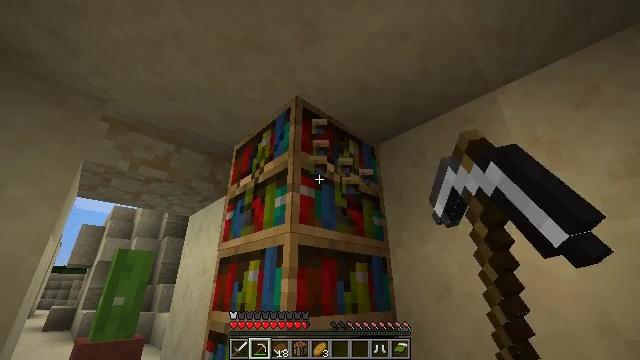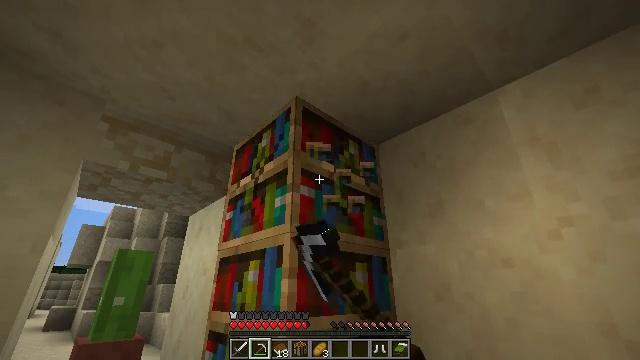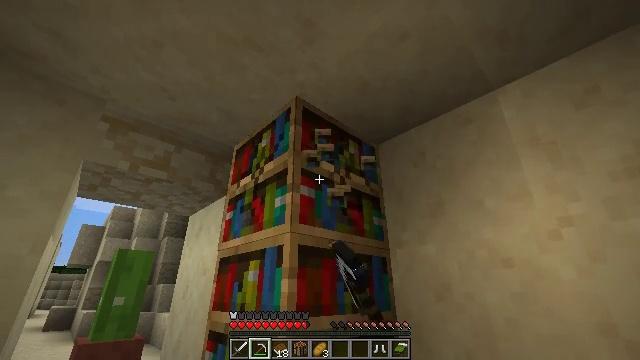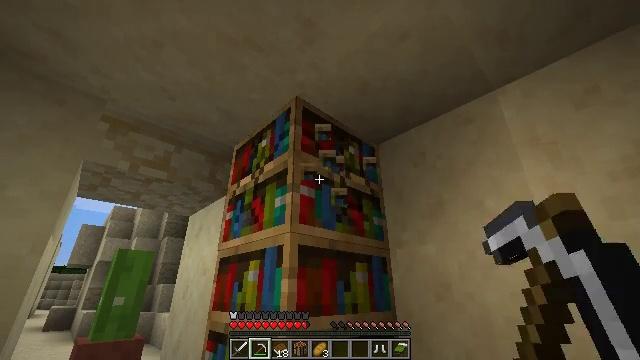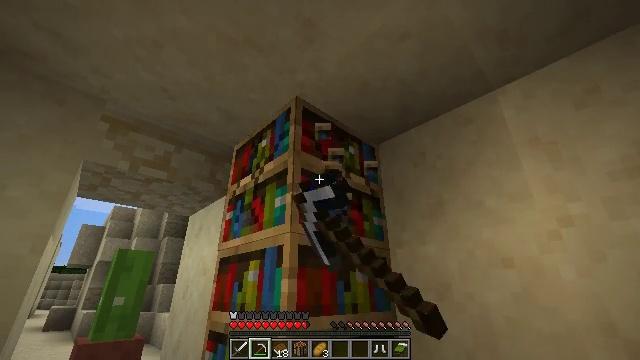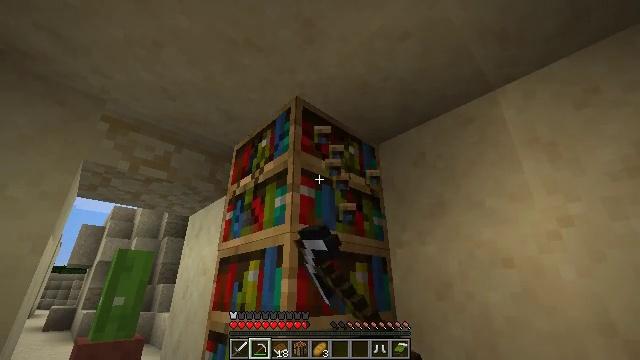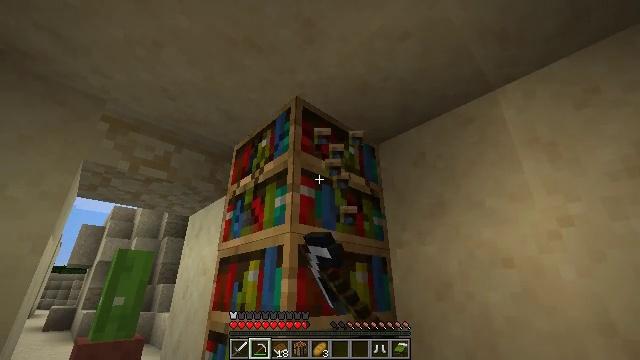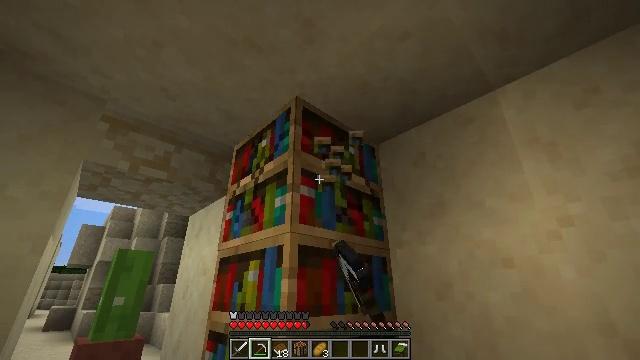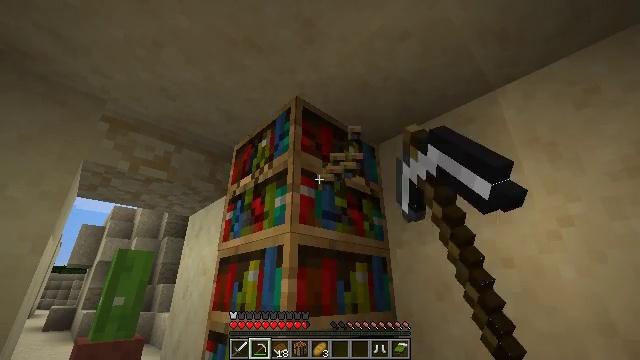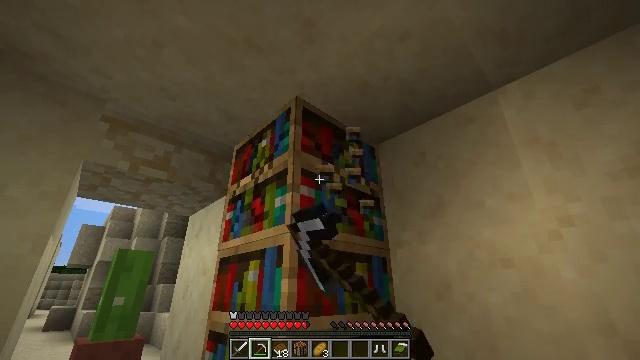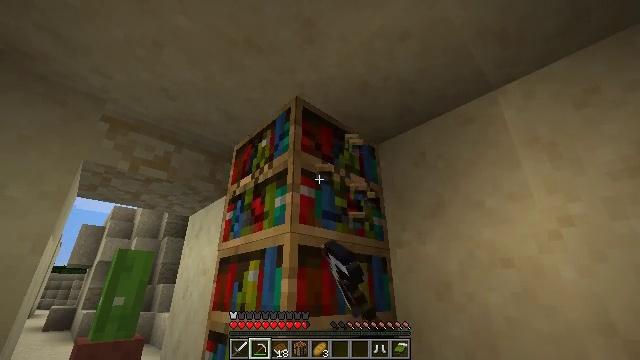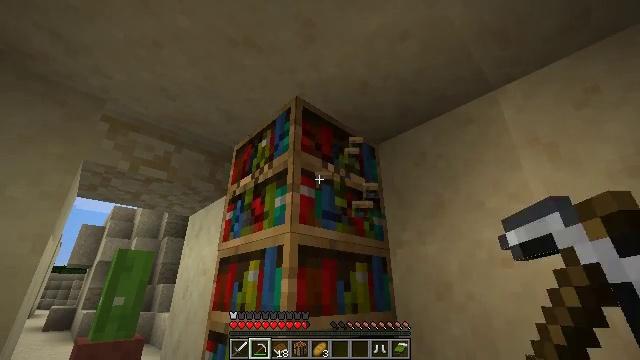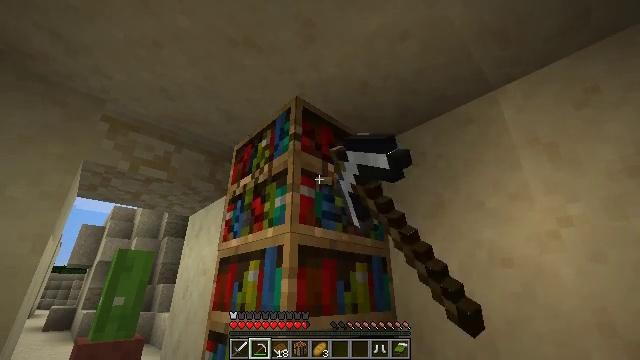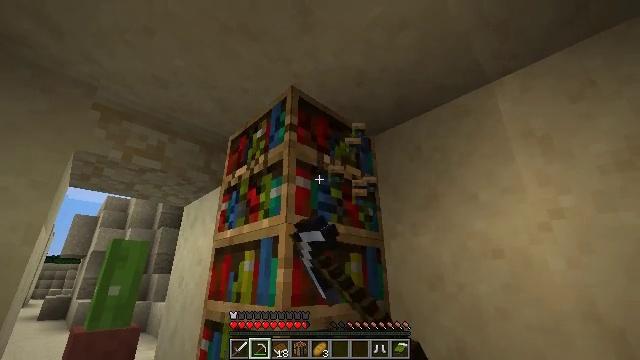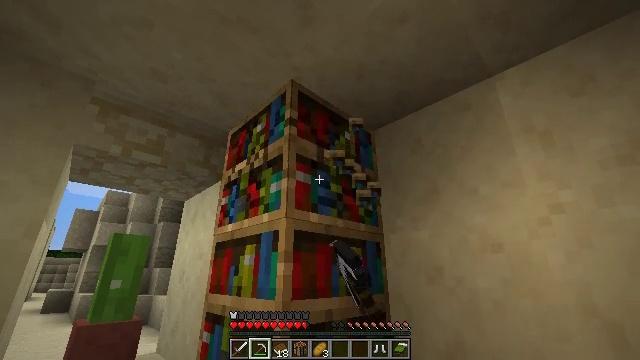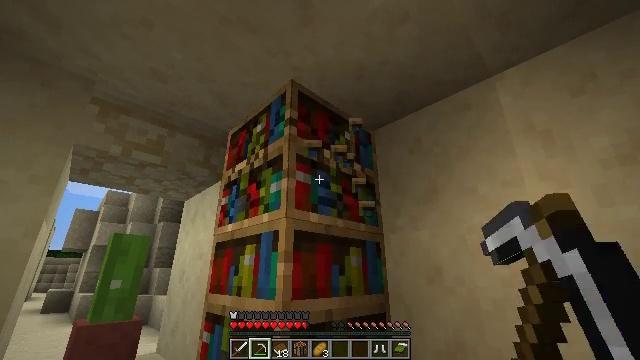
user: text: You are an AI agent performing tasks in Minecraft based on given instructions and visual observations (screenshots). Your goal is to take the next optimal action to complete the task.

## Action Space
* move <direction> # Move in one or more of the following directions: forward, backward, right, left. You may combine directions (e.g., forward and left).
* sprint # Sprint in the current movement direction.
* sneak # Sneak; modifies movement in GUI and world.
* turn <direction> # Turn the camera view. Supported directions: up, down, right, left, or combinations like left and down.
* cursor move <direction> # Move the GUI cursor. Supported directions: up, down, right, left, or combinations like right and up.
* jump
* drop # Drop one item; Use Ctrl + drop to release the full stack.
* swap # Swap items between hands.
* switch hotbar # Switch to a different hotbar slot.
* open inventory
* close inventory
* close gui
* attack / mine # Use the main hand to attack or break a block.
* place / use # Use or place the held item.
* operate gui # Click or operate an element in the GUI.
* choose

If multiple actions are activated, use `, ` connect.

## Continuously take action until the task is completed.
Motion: motion action
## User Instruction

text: Reclaim bookshelf materials.
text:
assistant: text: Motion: attack / mine
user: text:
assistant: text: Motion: attack / mine
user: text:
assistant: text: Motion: attack / mine
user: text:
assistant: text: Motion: attack / mine
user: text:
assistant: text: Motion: attack / mine
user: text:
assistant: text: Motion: attack / mine
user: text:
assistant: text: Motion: attack / mine
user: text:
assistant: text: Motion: attack / mine
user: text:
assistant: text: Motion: attack / mine
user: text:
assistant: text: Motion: attack / mine
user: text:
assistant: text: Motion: attack / mine
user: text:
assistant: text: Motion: attack / mine
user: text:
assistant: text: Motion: turn right and down, attack / mine
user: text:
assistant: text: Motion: turn down, attack / mine
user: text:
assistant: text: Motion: attack / mine
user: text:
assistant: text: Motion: attack / mine
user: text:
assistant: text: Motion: attack / mine
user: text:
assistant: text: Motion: attack / mine
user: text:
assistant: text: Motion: attack / mine
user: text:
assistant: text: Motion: attack / mine
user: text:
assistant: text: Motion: attack / mine
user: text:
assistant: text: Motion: attack / mine
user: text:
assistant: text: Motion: attack / mine
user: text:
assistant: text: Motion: attack / mine
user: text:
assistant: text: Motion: attack / mine
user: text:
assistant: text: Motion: attack / mine
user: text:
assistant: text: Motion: attack / mine
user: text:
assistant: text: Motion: attack / mine
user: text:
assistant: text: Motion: turn down, attack / mine
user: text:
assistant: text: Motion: turn left and down, attack / mine